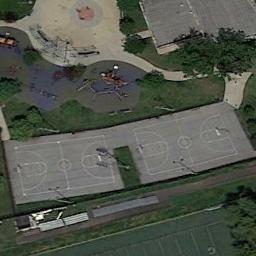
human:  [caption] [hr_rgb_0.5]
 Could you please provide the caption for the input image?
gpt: There are two basketball courts in the middle of grass next to some trees .

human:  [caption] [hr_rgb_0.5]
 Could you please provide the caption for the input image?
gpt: The two basketball court are next to the rough park .

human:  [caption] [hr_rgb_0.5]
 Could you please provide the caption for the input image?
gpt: Two basketball courts next to some sport areas and some recreational facilities beside .

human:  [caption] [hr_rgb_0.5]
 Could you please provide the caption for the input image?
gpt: There is a green space between the two basketball courts .

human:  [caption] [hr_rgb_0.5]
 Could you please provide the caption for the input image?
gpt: An open space is next to two basketball courts .